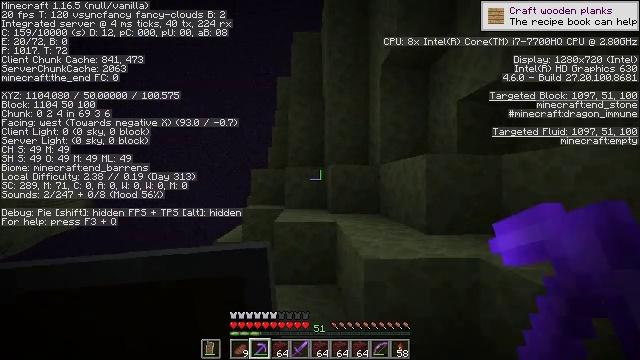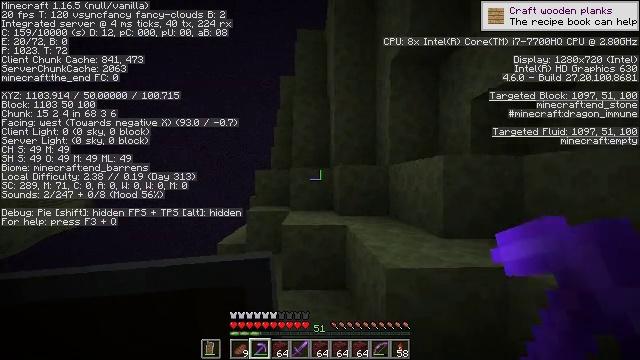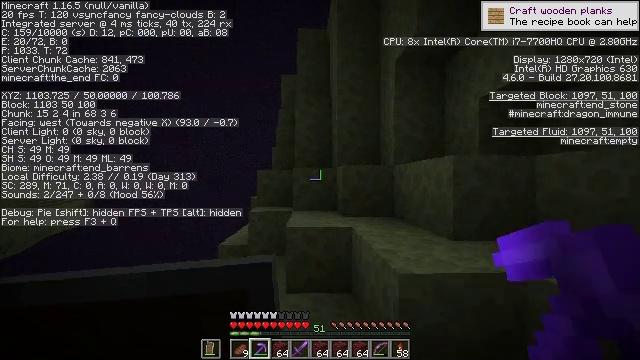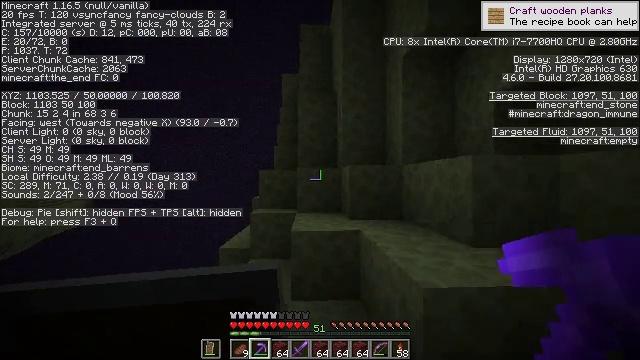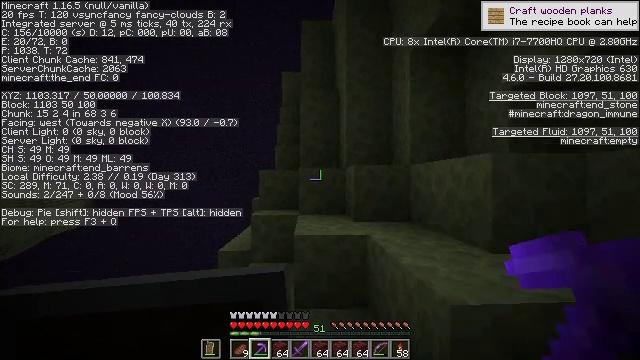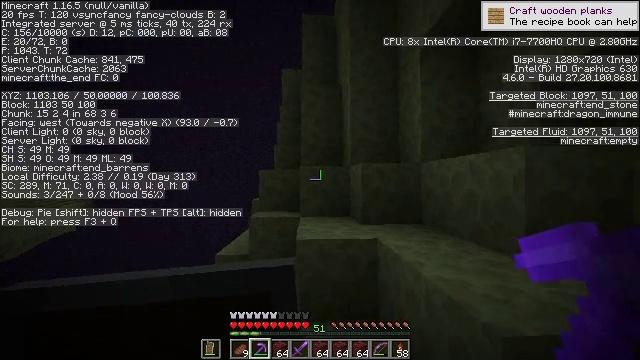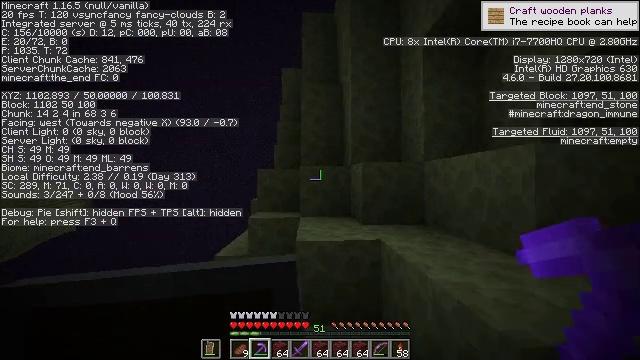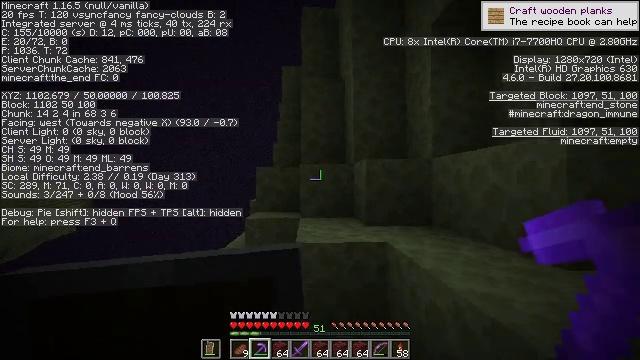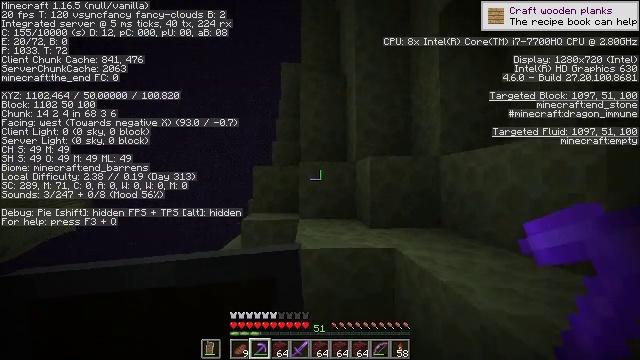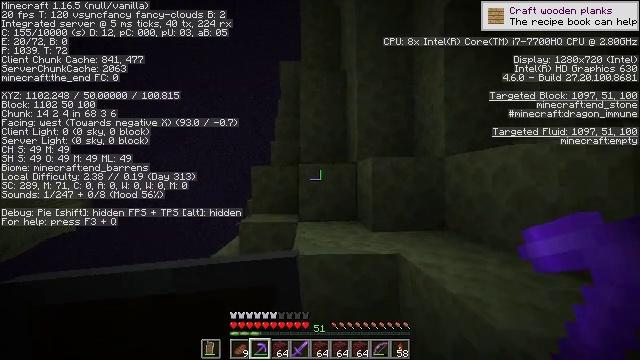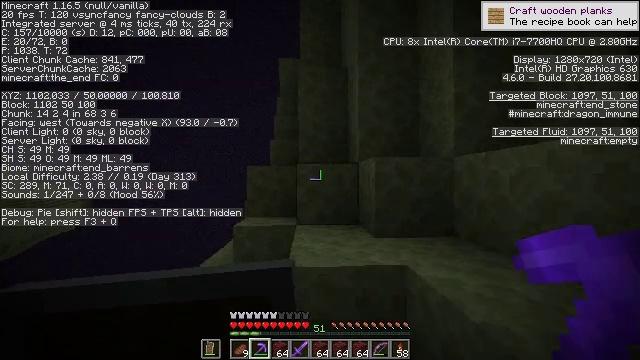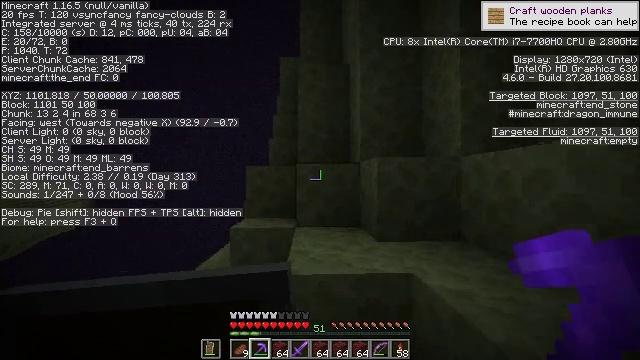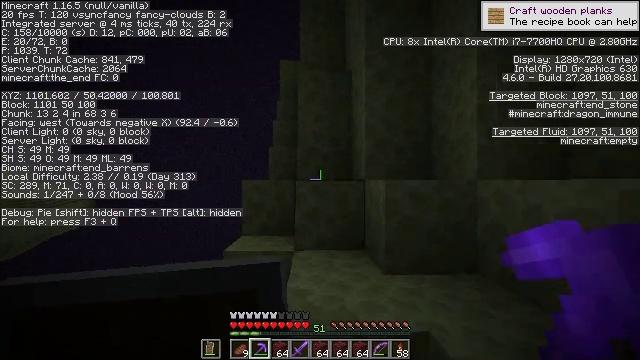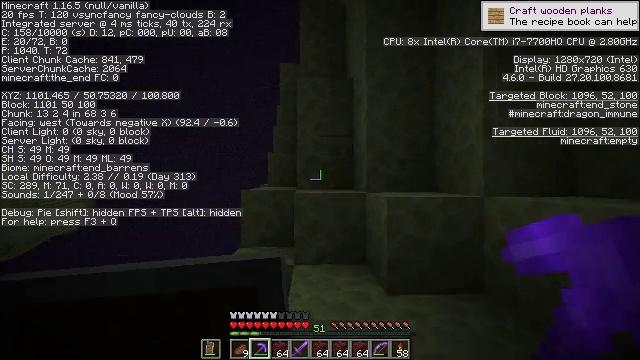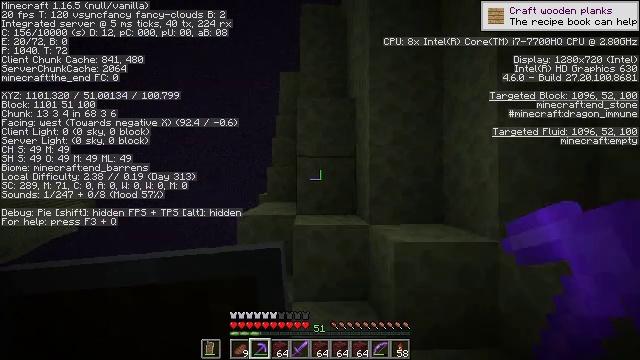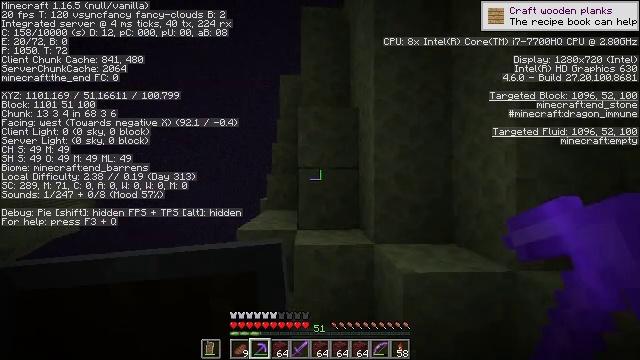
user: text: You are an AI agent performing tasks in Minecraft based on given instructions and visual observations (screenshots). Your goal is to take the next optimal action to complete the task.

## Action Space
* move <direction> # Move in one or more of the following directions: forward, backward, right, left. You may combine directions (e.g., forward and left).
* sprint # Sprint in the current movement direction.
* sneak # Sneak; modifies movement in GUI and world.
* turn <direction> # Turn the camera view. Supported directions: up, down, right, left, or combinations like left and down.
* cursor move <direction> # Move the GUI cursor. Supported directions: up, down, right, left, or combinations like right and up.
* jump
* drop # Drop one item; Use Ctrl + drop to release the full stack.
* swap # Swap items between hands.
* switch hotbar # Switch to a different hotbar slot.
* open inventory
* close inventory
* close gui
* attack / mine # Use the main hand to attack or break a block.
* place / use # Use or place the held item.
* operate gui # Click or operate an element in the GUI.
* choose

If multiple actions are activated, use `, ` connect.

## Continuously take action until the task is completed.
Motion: motion action
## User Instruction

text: Break some end stone blocks.
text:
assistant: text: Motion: move forward and move left
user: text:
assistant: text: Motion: move forward
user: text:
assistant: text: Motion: move forward
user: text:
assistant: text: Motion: move forward
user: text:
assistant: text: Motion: move forward
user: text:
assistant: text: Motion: move forward
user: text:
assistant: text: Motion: move forward
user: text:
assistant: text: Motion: move forward
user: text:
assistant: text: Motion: move forward
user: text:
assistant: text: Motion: move forward
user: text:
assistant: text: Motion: move forward
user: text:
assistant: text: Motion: move forward, jump
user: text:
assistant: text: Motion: move forward, jump
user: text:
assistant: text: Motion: move forward, jump
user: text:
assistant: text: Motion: move forward, jump
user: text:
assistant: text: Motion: move forward
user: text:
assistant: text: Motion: move forward
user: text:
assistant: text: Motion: move forward
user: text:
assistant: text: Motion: move forward
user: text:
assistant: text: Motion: move forward
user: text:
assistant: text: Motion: move forward
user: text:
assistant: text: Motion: move forward
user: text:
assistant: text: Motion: move forward
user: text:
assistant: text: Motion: move forward
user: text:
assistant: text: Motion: move forward
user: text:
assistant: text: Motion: move forward
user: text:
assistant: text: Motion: move forward, jump
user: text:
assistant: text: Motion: move forward, jump
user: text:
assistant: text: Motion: move forward, jump
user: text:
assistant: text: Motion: move forward, jump